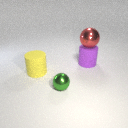
small green metal sphere in front of large yellow rubber cylinder